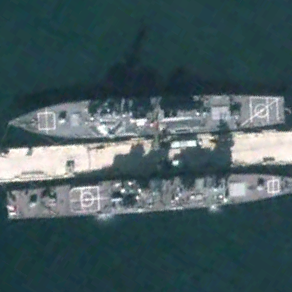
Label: destroyer